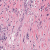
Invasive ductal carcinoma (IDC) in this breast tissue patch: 1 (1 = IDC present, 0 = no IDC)